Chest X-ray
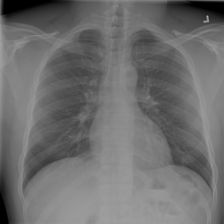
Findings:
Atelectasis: negative
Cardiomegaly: negative
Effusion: negative
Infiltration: negative
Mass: negative
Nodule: negative
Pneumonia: negative
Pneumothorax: negative
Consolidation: negative
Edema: negative
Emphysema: negative
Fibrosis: negative
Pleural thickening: negative
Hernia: negative